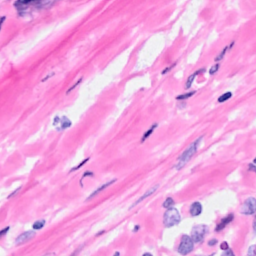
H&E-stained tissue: Breast